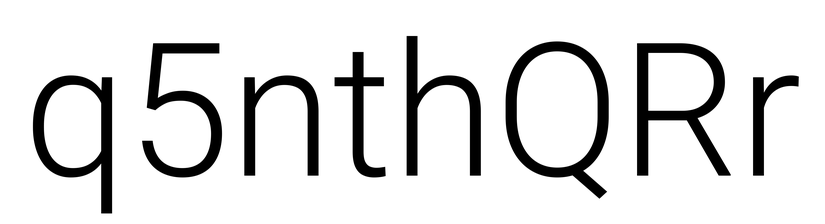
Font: Roboto_Light